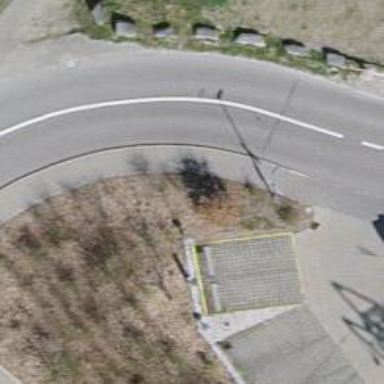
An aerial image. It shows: Charging station.